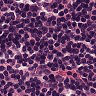
Metastatic tissue present: no